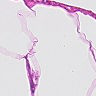
Metastatic tissue present: no